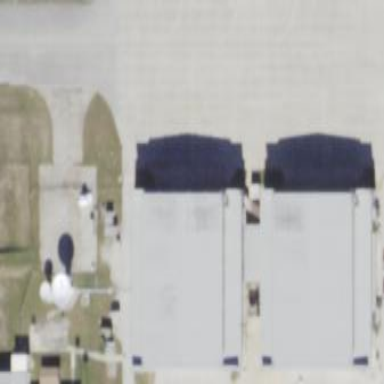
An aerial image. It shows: Hangar building at airport.